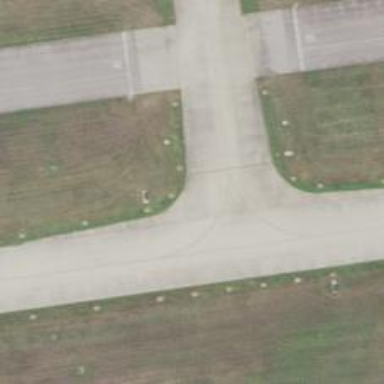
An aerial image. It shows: Image of taxiway at airport.